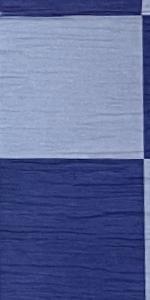
Label: Empty